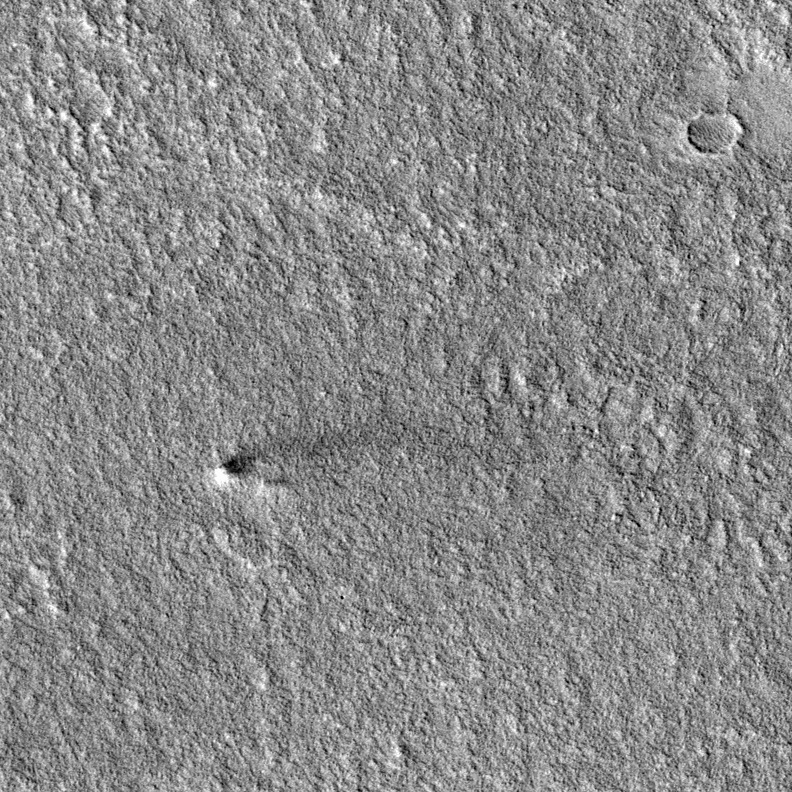
Label: dustdevil